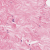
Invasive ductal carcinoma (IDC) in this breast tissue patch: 0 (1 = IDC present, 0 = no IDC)